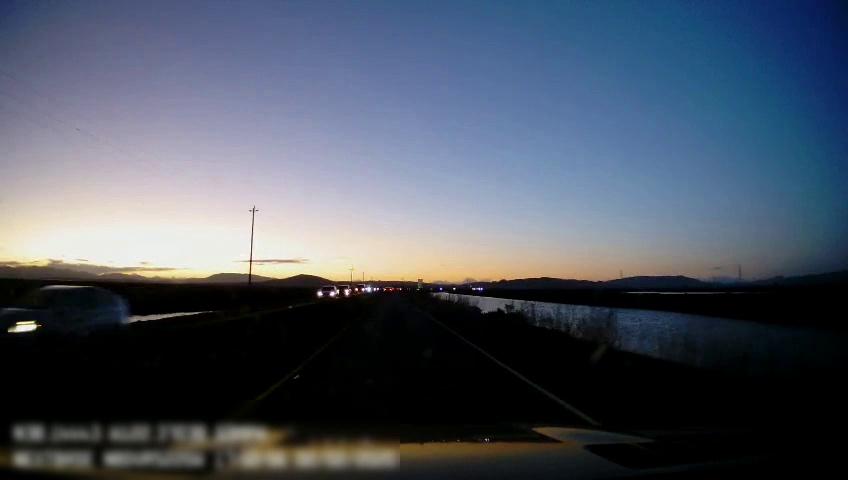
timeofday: Dusk/Dawn/Twilight
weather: Sunny
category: Drivable Space
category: Vehicles | Car
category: Vehicles | Truck
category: Vehicles | SUV
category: Vehicles | Car
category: Lanes | Current Lane
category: Lanes | Current Lane
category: Lanes | Alternate Lane